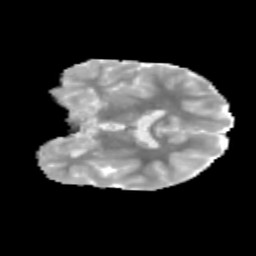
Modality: MD
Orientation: coronal
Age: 11
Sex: male
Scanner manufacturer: siemens
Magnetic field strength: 3 T
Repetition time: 3.8 s
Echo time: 0.07 s